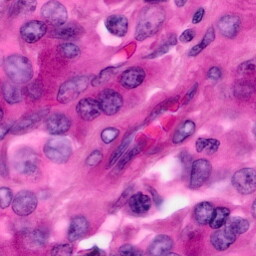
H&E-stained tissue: Pancreatic